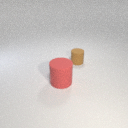
small brown rubber cylinder behind large red rubber cylinder